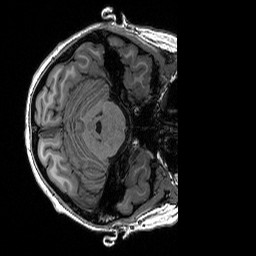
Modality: T1w
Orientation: axial
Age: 22
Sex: female
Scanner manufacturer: siemens
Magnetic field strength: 3 T
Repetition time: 2.53 s
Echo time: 0.0033 s